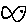
Label: fish